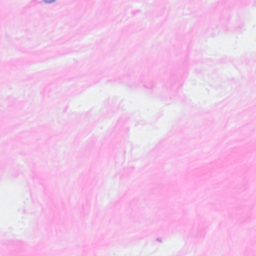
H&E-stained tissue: Breast